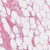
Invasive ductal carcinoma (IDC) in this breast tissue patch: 0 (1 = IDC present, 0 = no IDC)